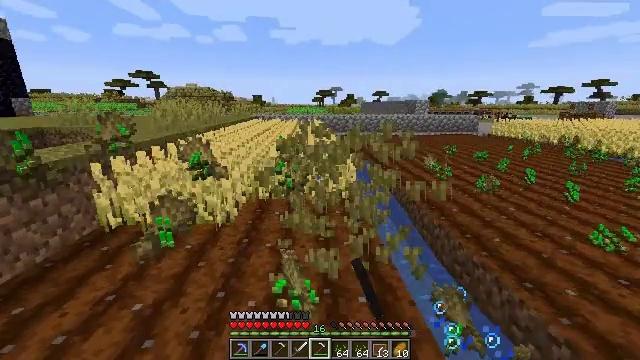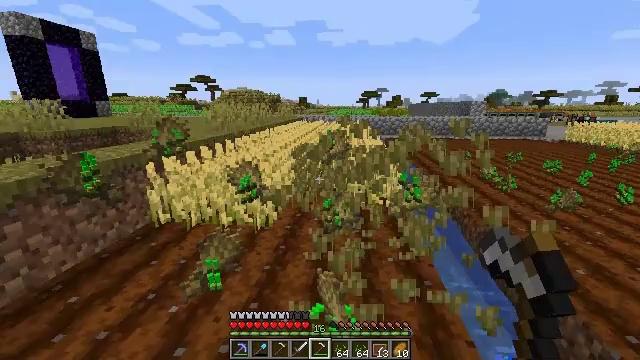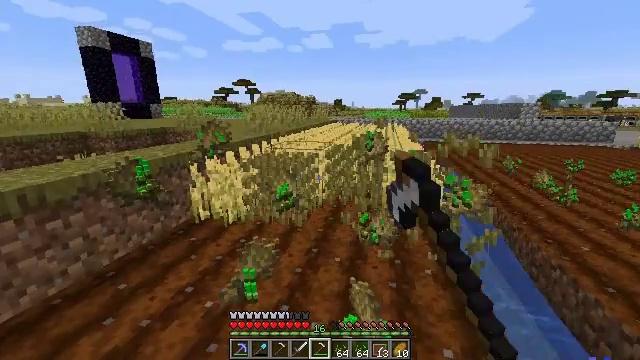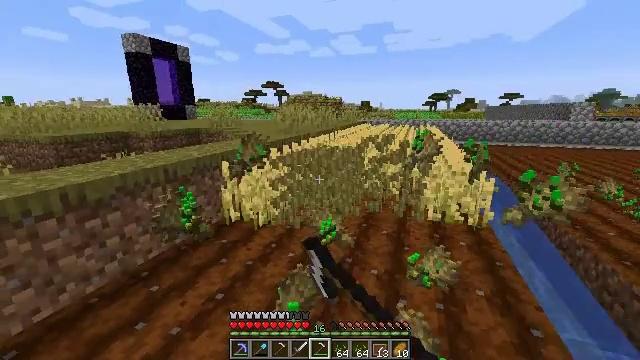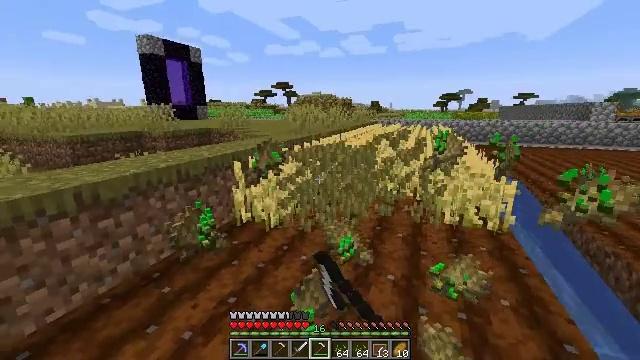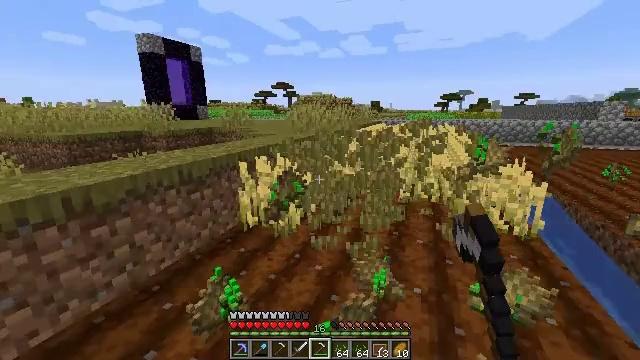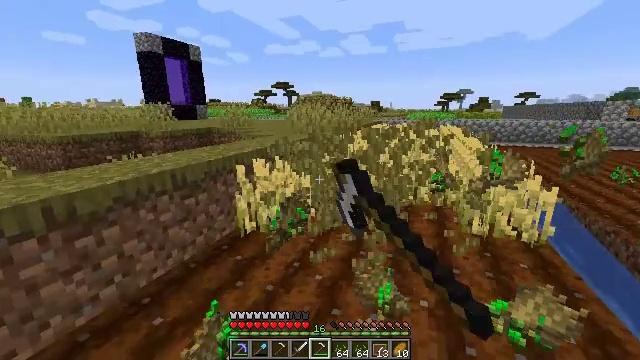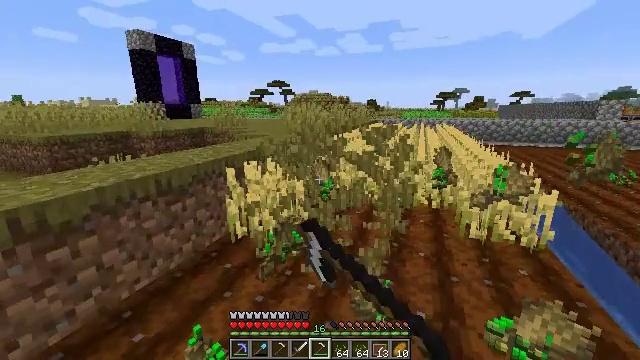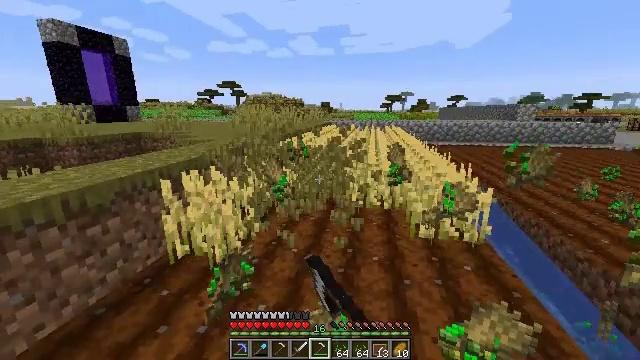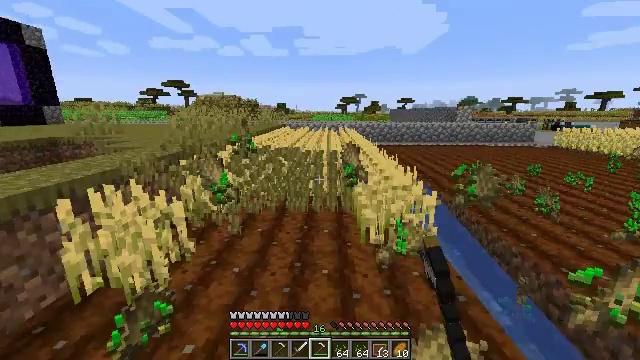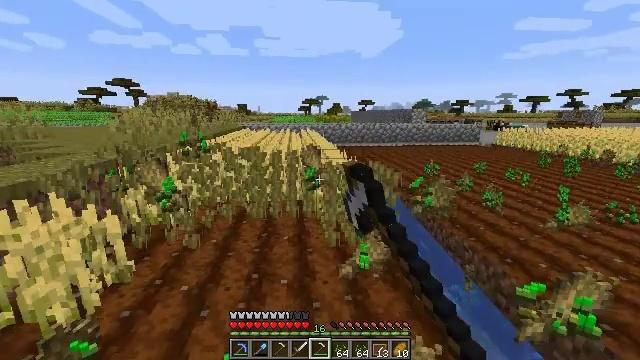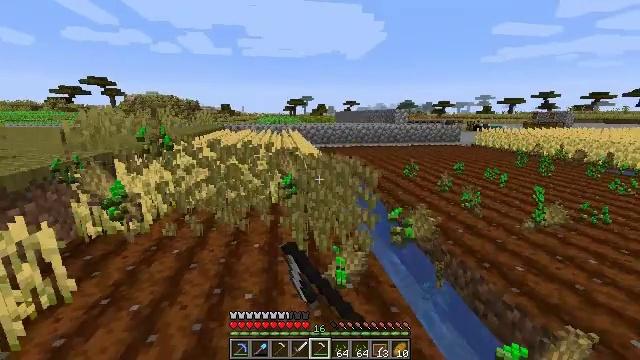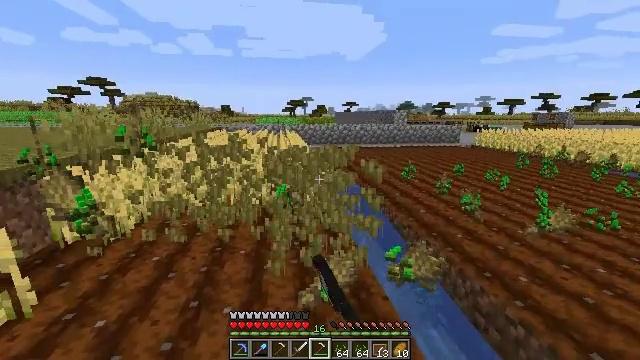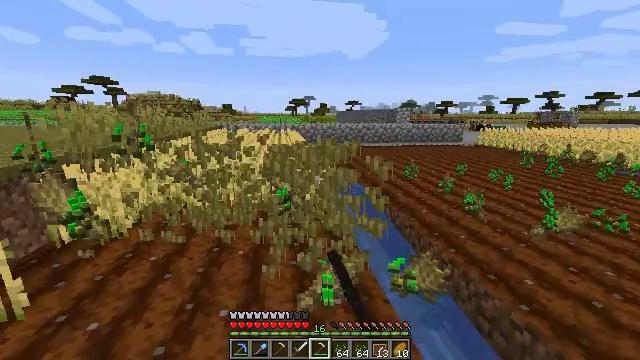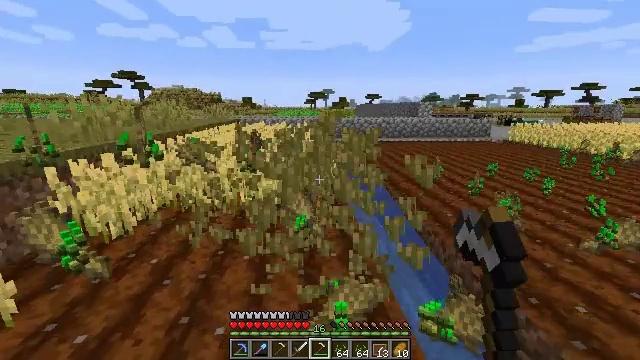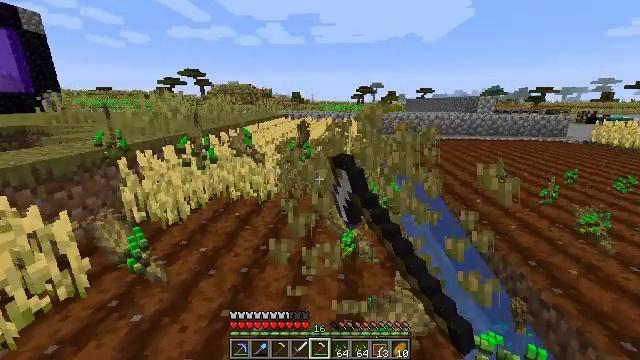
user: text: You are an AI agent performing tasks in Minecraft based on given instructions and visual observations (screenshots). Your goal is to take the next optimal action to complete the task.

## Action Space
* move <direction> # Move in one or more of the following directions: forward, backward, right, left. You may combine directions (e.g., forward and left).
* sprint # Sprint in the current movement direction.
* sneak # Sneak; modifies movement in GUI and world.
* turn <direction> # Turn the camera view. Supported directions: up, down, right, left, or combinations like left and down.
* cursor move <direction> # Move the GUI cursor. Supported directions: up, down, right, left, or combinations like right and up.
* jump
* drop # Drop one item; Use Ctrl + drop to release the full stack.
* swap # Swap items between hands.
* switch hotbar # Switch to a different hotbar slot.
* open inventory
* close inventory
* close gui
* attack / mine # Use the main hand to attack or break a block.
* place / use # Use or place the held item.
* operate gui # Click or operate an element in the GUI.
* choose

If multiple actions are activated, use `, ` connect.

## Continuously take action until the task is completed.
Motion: motion action
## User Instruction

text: Harvest wheat from the field.
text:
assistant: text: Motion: move forward and move left, turn left, attack / mine
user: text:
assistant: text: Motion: move forward and move left, turn left, attack / mine
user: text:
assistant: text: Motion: move forward and move left, turn left, attack / mine
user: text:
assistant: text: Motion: move forward and move left, turn left, attack / mine
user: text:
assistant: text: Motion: move forward, attack / mine
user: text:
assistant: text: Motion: move forward and move right, attack / mine
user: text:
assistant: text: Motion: move forward and move right, attack / mine
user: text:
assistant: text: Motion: move forward and move right, turn right, attack / mine
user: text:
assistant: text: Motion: move forward and move right, turn right, attack / mine
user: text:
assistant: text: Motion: move forward and move right, turn right, attack / mine
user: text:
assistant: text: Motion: move forward and move right, turn right, attack / mine
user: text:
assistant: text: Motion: move forward, attack / mine
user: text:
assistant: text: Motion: move forward, attack / mine
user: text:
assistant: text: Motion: move forward, turn left and down, attack / mine
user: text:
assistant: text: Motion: move forward and move left, turn left and down, attack / mine
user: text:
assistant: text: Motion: move forward and move left, turn left and down, attack / mine
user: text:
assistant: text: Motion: move forward and move left, turn left, attack / mine
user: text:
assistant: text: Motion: move forward and move left, turn left and down, attack / mine
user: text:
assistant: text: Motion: move forward and move left, turn left, attack / mine
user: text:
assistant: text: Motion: move forward and move left, turn left, attack / mine
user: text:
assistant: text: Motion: move forward and move right, turn right, attack / mine
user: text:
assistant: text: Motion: move forward and move right, turn right, attack / mine
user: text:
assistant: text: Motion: move forward and move right, turn right and up, attack / mine
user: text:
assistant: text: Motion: move forward and move right, turn right and up, attack / mine
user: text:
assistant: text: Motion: move forward and move right, turn right, attack / mine
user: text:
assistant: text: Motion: move forward and move right, turn left, attack / mine
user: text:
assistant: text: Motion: move forward, turn left, attack / mine
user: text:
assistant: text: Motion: move forward, turn left, attack / mine
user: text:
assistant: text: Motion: move forward, attack / mine
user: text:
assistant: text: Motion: move forward and move right, turn right, attack / mine